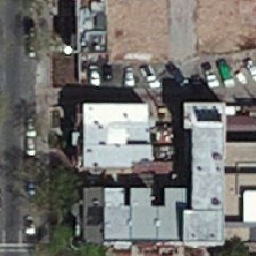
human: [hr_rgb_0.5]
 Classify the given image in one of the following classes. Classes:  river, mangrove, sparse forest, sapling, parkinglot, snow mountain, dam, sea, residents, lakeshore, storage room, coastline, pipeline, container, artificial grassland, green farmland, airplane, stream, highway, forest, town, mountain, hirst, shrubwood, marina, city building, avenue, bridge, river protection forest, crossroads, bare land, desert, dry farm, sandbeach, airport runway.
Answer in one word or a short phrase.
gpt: city building